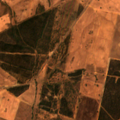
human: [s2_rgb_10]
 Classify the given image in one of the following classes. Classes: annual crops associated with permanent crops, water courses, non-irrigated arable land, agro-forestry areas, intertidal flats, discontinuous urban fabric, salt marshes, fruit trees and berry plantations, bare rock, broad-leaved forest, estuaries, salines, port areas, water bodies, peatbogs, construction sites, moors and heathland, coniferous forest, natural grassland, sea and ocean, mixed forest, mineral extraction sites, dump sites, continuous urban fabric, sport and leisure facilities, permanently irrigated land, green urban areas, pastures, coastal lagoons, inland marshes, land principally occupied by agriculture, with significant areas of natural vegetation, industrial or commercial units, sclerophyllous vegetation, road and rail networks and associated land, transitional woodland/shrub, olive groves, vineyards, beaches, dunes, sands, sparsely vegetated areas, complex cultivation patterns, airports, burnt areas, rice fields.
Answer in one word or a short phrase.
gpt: non-irrigated arable land, broad-leaved forest